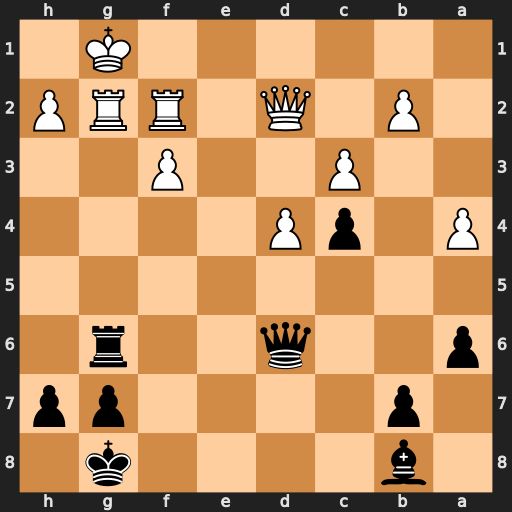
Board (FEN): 1b4k1/1p4pp/p2q2r1/8/P1pP4/2P2P2/1P1Q1RRP/6K1
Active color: b
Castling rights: -
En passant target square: -
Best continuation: Qxh2+ Kf1 Qh1+